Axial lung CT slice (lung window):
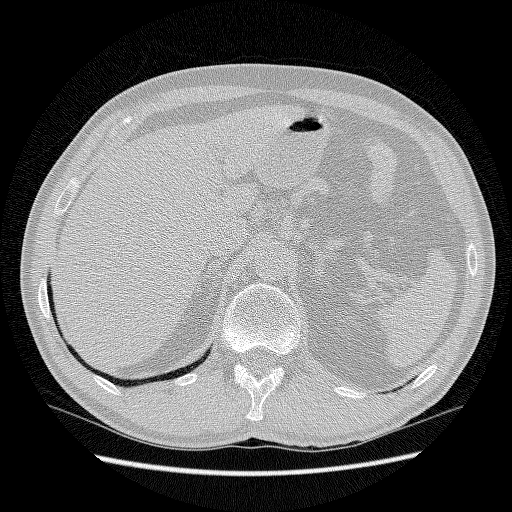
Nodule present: no